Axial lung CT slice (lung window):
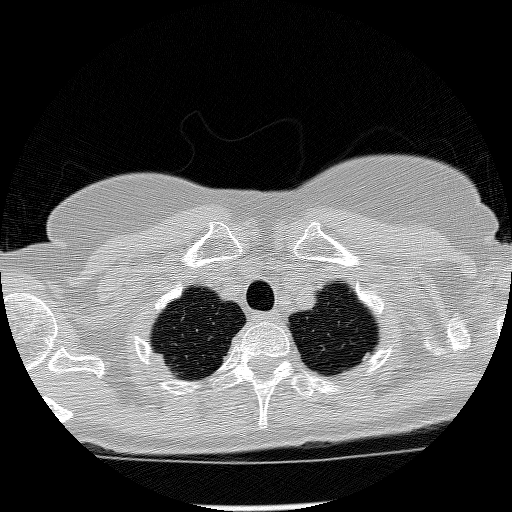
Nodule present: no